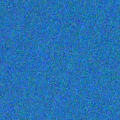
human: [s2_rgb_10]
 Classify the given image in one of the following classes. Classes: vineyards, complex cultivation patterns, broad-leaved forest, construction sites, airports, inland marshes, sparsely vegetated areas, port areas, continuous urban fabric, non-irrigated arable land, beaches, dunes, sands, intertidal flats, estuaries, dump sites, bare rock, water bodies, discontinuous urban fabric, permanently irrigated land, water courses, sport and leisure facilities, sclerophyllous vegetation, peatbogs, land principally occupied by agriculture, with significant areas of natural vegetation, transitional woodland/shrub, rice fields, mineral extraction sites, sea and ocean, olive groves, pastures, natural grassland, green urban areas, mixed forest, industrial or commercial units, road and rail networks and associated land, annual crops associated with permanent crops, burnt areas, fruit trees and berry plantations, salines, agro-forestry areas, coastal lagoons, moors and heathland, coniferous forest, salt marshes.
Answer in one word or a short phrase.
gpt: sea and ocean